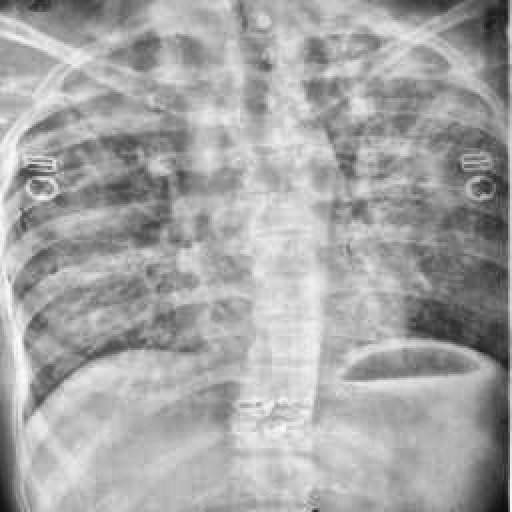
Finding: TUBERCULOSIS